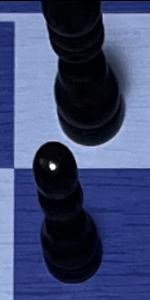
Label: Pawn_Black